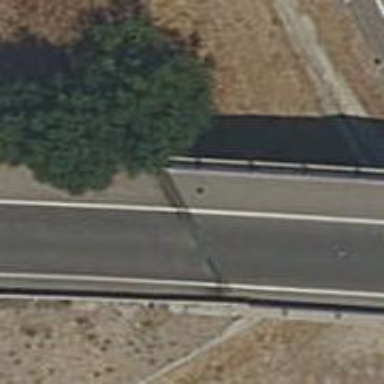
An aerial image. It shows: Bridge over motorway_link.